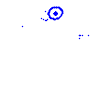
Particle: proton